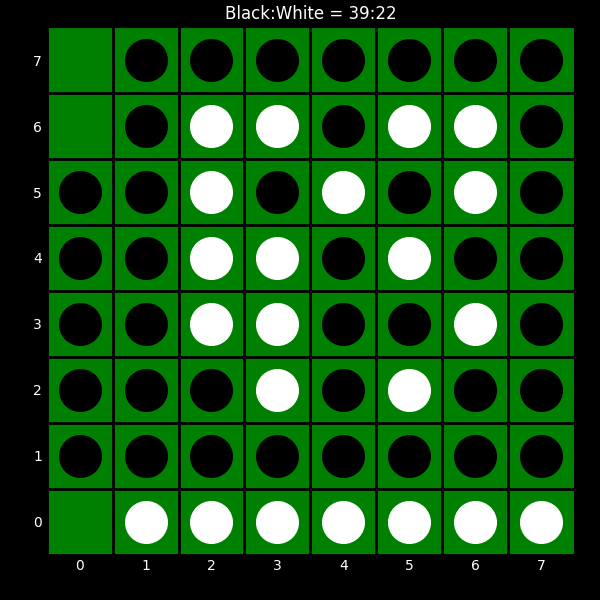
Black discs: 39
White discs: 22